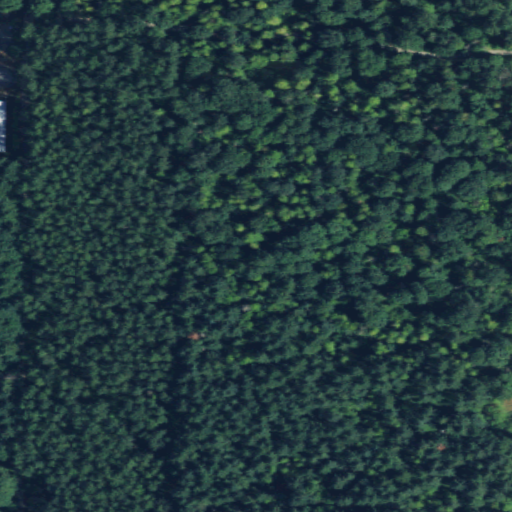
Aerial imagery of mountains in Washington named Cedar Hills containing mixed forest, deciduous forest, evergreen forest, shrub, grassland, low intensity development, pasture, barren land, high intensity development, and open development